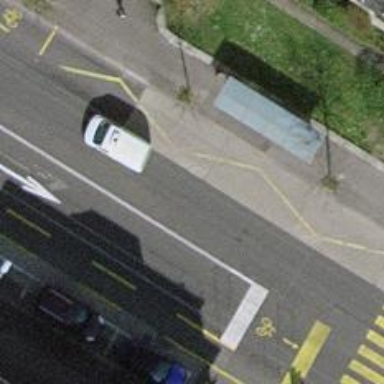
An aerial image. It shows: Bus stop for trolleybuses with designated stop position for public transport.